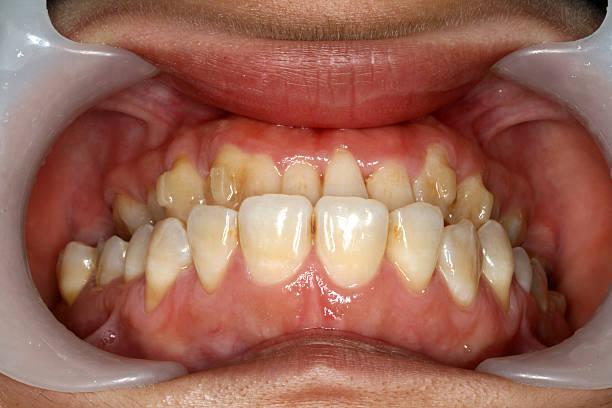
Condition: Gingivitis